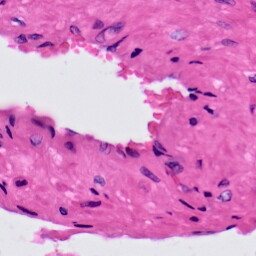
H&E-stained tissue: Prostate